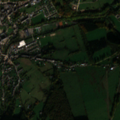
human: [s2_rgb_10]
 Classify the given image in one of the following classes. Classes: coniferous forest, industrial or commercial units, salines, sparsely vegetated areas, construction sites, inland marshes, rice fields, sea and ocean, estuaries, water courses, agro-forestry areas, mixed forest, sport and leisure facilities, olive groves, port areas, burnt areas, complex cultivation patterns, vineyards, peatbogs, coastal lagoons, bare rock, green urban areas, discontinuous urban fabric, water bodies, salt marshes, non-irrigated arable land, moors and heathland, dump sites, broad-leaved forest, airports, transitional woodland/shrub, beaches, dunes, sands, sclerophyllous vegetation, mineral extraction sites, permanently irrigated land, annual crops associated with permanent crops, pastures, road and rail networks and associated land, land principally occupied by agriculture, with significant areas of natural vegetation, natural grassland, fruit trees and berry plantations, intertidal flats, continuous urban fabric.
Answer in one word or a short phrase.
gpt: discontinuous urban fabric, pastures, land principally occupied by agriculture, with significant areas of natural vegetation, mixed forest